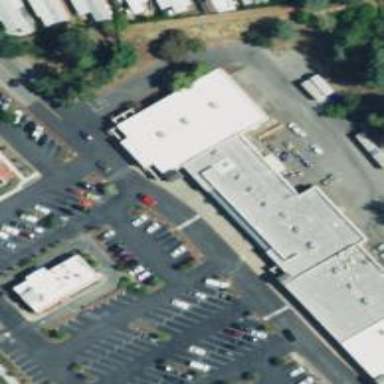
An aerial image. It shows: Commercial building.